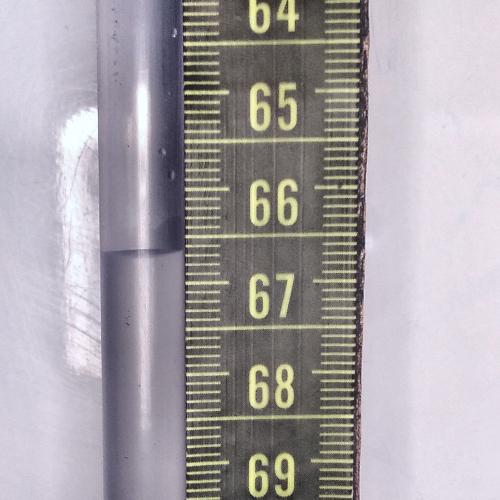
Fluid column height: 66.7 cm